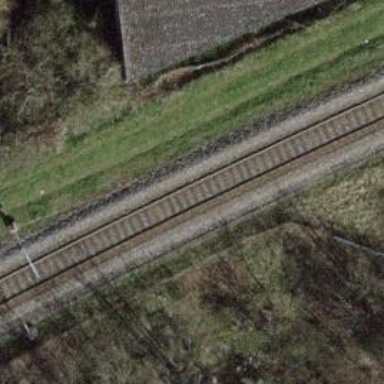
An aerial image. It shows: Bridge over electrified railway with contact lines.